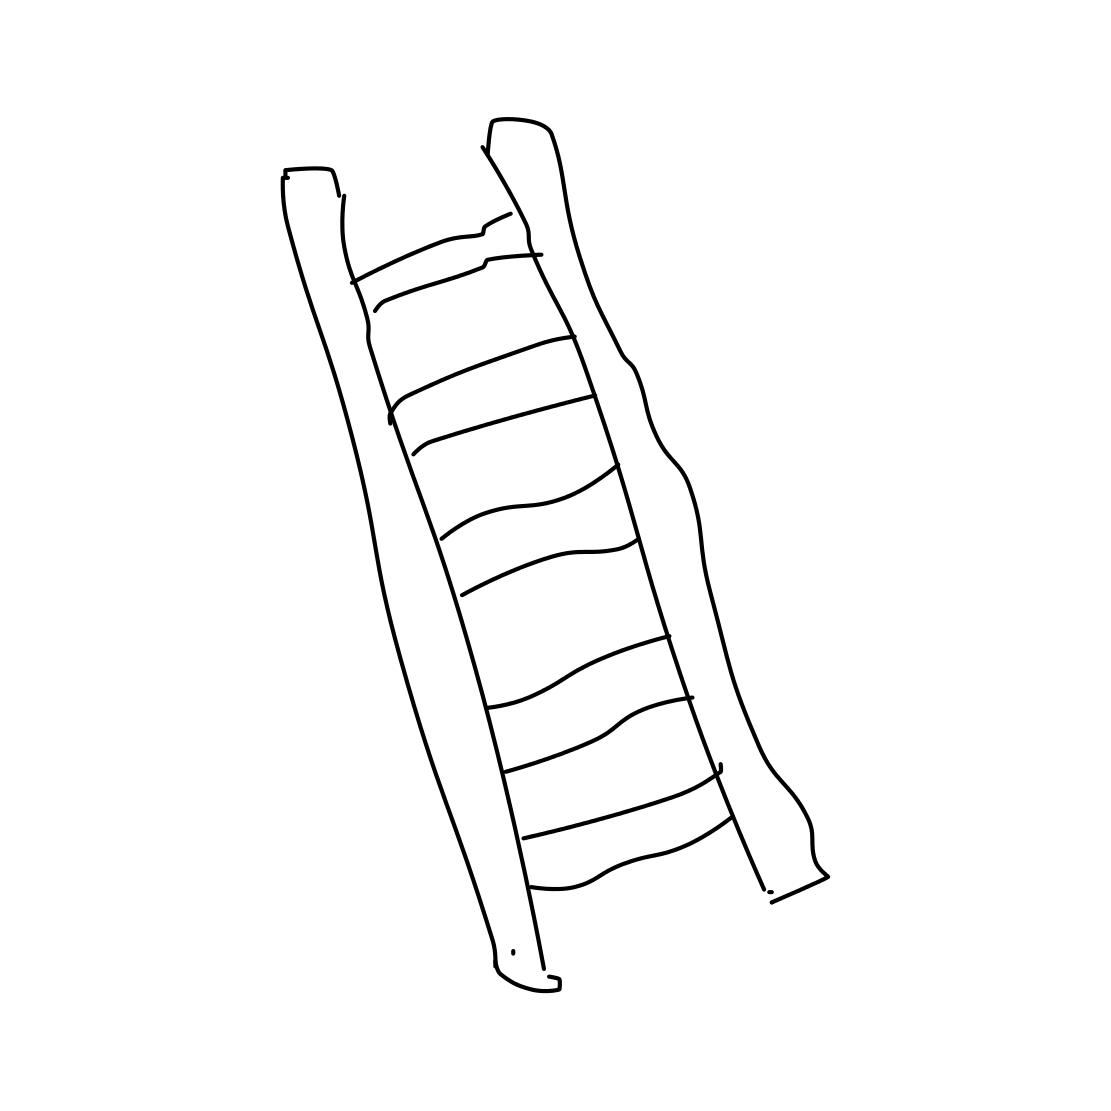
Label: ladder